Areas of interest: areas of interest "Hua De Li Park No. 1"
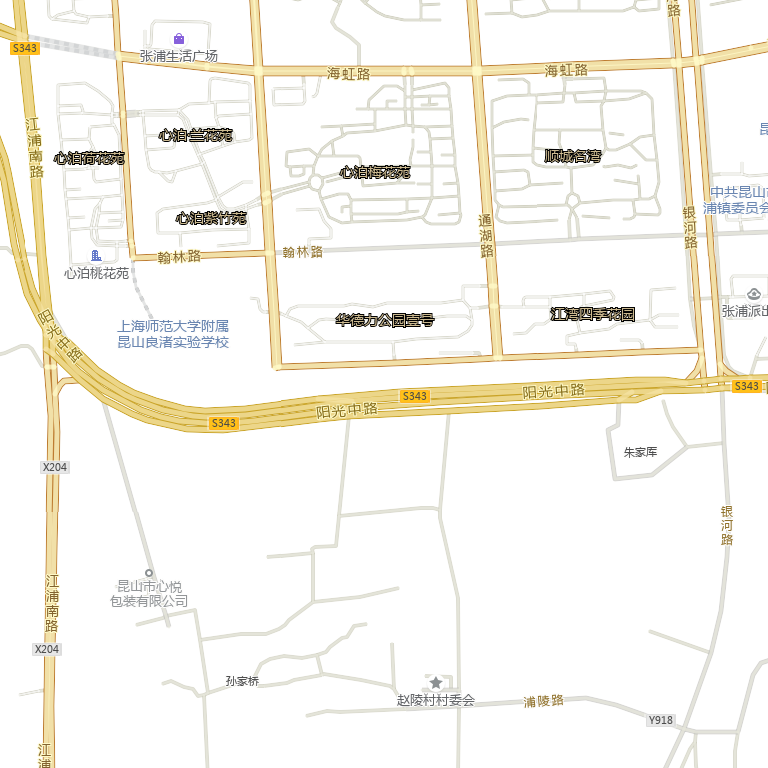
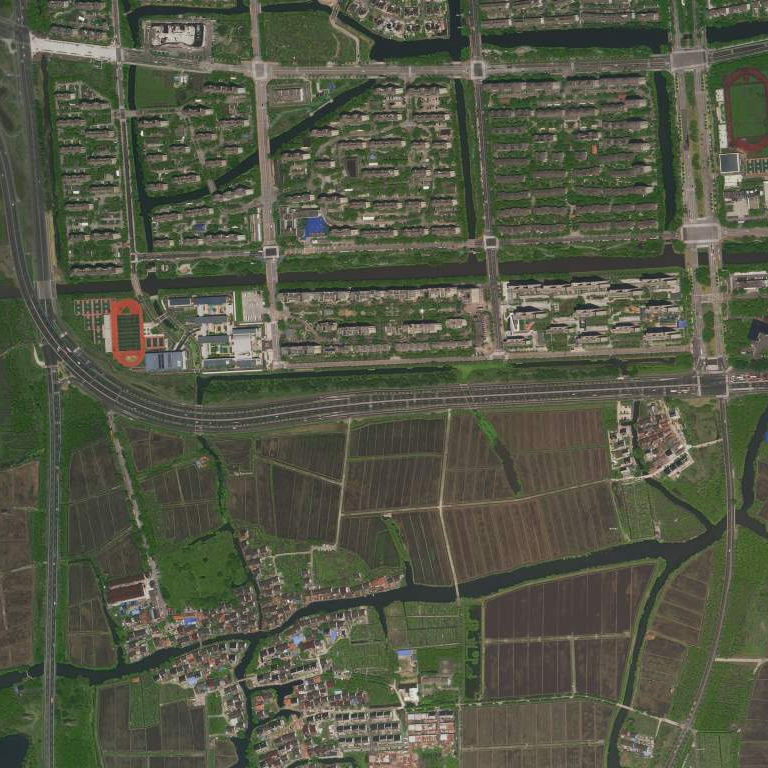